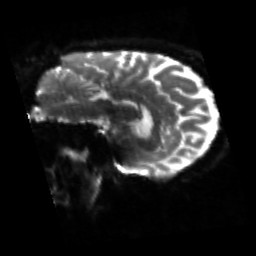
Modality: sbref
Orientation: sagittal
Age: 59
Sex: female
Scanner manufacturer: siemens
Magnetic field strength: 3 T
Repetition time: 4.71 s
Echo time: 0.0906 s